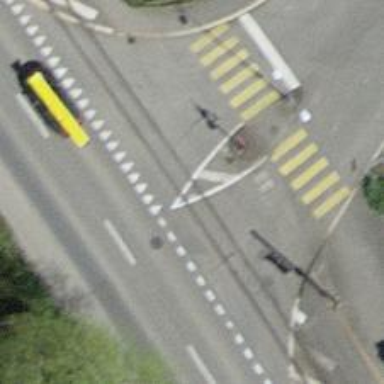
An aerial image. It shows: Railway level crossing.